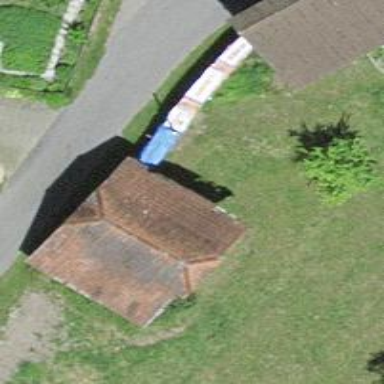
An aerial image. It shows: Barn.